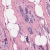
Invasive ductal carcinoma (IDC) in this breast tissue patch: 1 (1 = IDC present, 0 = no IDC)